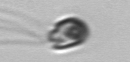
Label: flagellate_morphotype1